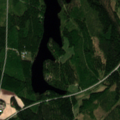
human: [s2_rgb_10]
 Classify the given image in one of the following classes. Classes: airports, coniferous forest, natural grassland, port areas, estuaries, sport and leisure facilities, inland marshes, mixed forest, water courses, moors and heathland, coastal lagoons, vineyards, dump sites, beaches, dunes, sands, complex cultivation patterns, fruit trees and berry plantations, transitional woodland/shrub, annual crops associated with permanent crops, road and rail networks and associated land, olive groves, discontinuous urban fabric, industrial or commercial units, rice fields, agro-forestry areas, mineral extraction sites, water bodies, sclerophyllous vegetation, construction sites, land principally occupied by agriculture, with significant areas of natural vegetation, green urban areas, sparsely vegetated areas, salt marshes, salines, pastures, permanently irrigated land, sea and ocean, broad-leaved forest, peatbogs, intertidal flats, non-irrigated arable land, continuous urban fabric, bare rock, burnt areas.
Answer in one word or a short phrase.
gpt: land principally occupied by agriculture, with significant areas of natural vegetation, mixed forest, transitional woodland/shrub, water bodies